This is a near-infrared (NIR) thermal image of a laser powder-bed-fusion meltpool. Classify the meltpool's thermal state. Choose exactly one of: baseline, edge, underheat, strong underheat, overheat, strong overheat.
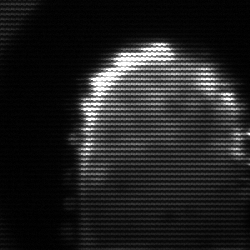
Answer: baseline